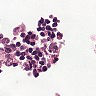
Metastatic tissue present: no